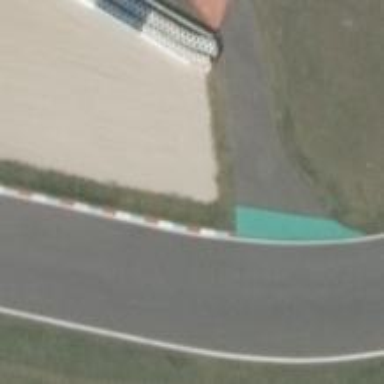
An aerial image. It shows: Raceway with kerb.